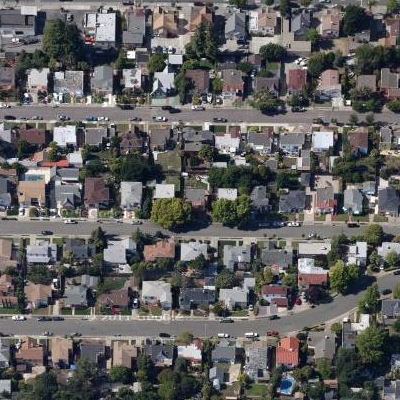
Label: Resident